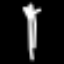
Label: fork